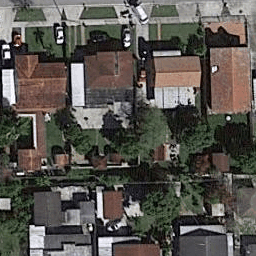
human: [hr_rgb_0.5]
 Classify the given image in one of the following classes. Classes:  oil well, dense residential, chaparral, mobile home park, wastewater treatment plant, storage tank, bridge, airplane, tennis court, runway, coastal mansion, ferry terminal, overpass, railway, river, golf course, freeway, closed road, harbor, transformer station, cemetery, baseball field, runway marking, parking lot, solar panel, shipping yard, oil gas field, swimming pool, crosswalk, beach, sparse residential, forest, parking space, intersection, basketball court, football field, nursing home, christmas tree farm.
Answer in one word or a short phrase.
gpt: dense residential